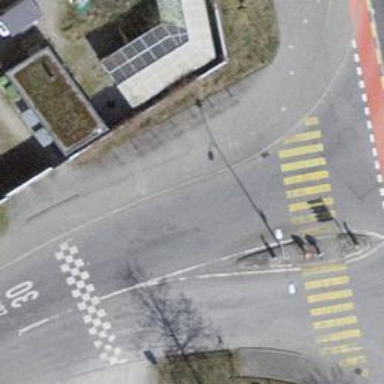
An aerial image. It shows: Bicycle parking area with rack.